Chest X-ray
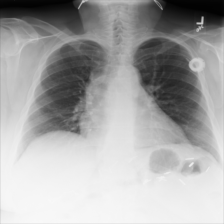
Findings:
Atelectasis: negative
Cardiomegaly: negative
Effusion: negative
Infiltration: negative
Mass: negative
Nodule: negative
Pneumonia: negative
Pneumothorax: negative
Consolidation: negative
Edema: negative
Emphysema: negative
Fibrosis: negative
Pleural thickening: negative
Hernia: negative